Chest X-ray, PA view. Patient: 46 years old, sex M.
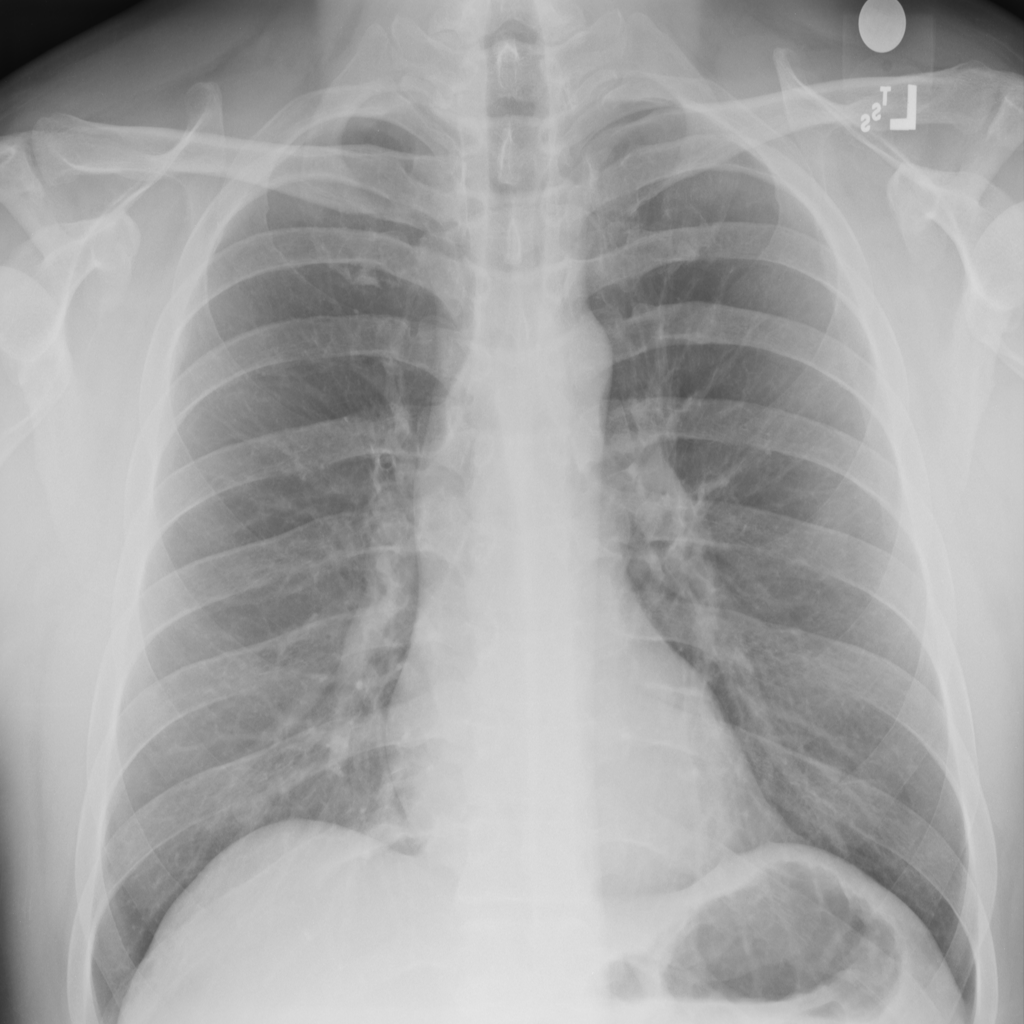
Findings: No Finding